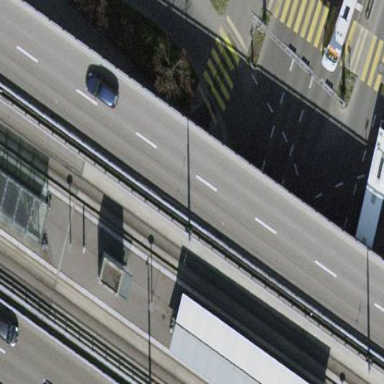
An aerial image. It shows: Guard rail as barrier.